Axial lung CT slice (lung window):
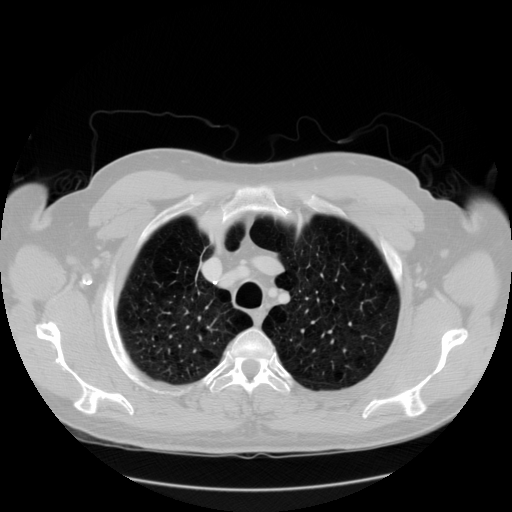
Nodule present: no